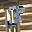
Label: 3